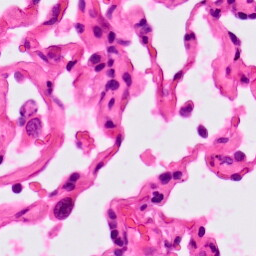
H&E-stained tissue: Lung